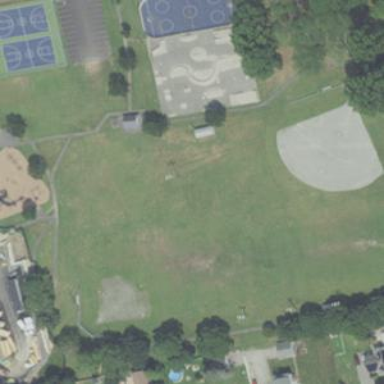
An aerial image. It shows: Park.